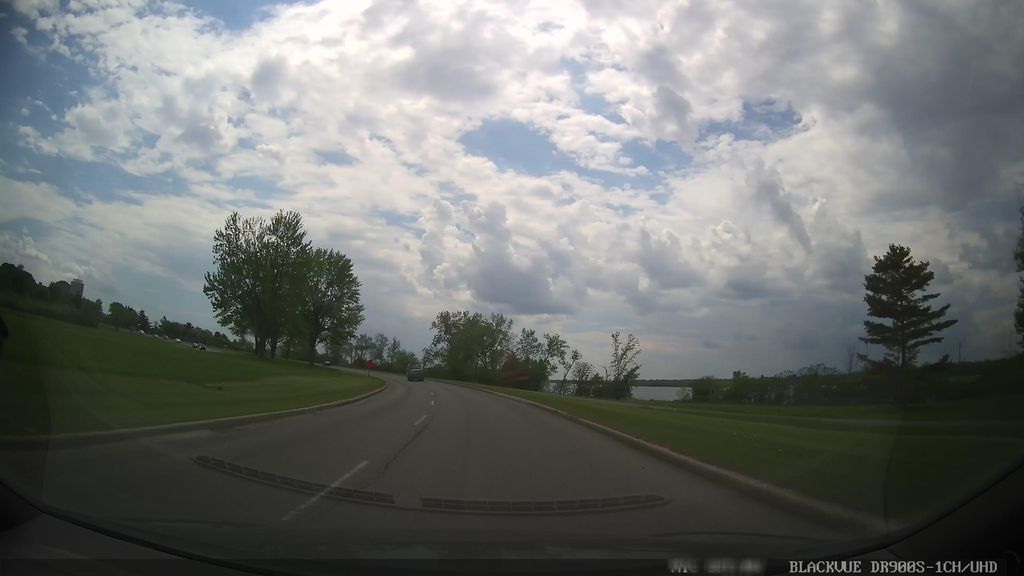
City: ottawa-gatineau